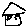
Label: house